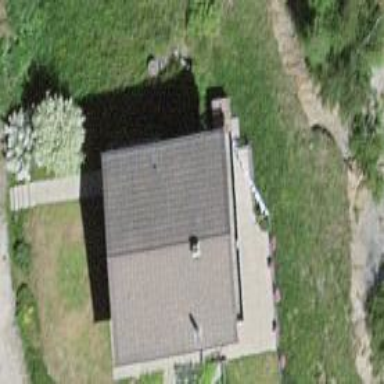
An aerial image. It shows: Simple and straightforward house.